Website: walmart
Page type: billing-address
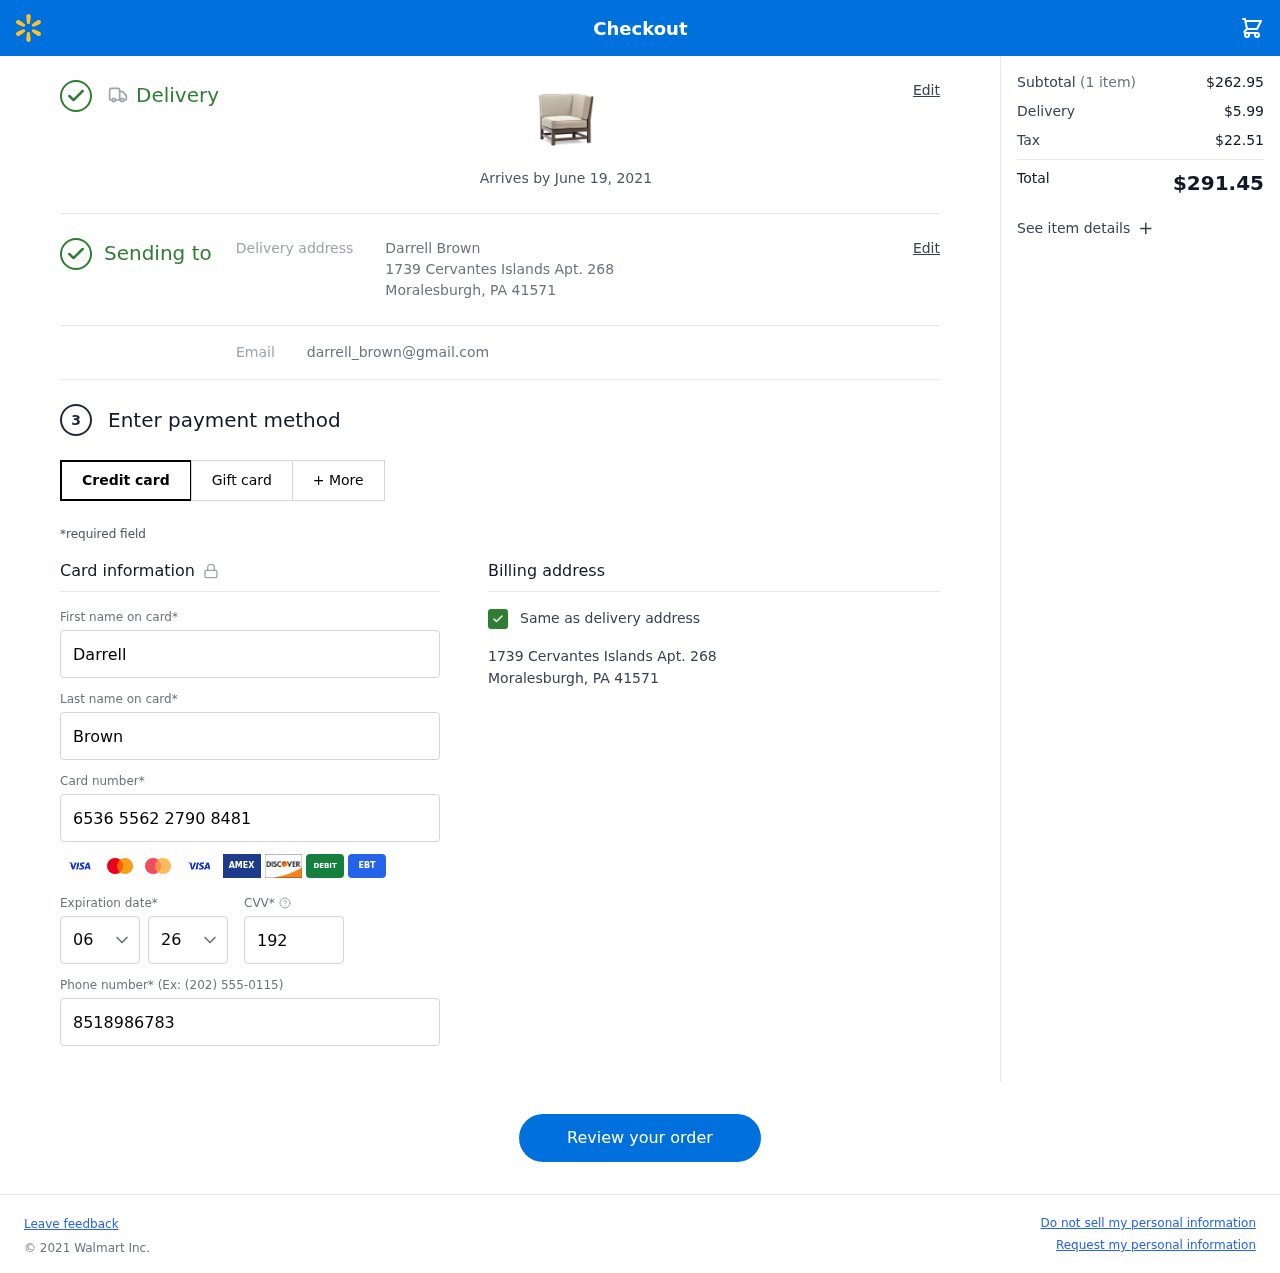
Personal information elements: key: PII_CARD_CVV
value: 192
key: PII_CARD_EXPIRY_MONTH
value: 06
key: PII_CARD_EXPIRY_YEAR
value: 26
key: PII_CARD_NUMBER
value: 6536 5562 2790 8481
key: PII_EMAIL
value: darrell_brown@gmail.com
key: PII_FIRSTNAME
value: Darrell
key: PII_FULLNAME
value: Darrell Brown
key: PII_LASTNAME
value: Brown
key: PII_PHONE
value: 8518986783
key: PII_STREET
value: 1739 Cervantes Islands Apt. 268
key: PII_CITY_STATE_ZIP
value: Moralesburgh, PA 41571
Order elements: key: ORDER_DELIVERY_DATE
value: Arrives by June 19, 2021
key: ORDER_NUM_ITEMS
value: (1 item)
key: ORDER_SUBTOTAL
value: $262.95
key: ORDER_SHIPPING_COST
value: $5.99
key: ORDER_TAX
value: $22.51
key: ORDER_TOTAL
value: $291.45